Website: apple
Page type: customer-info-address
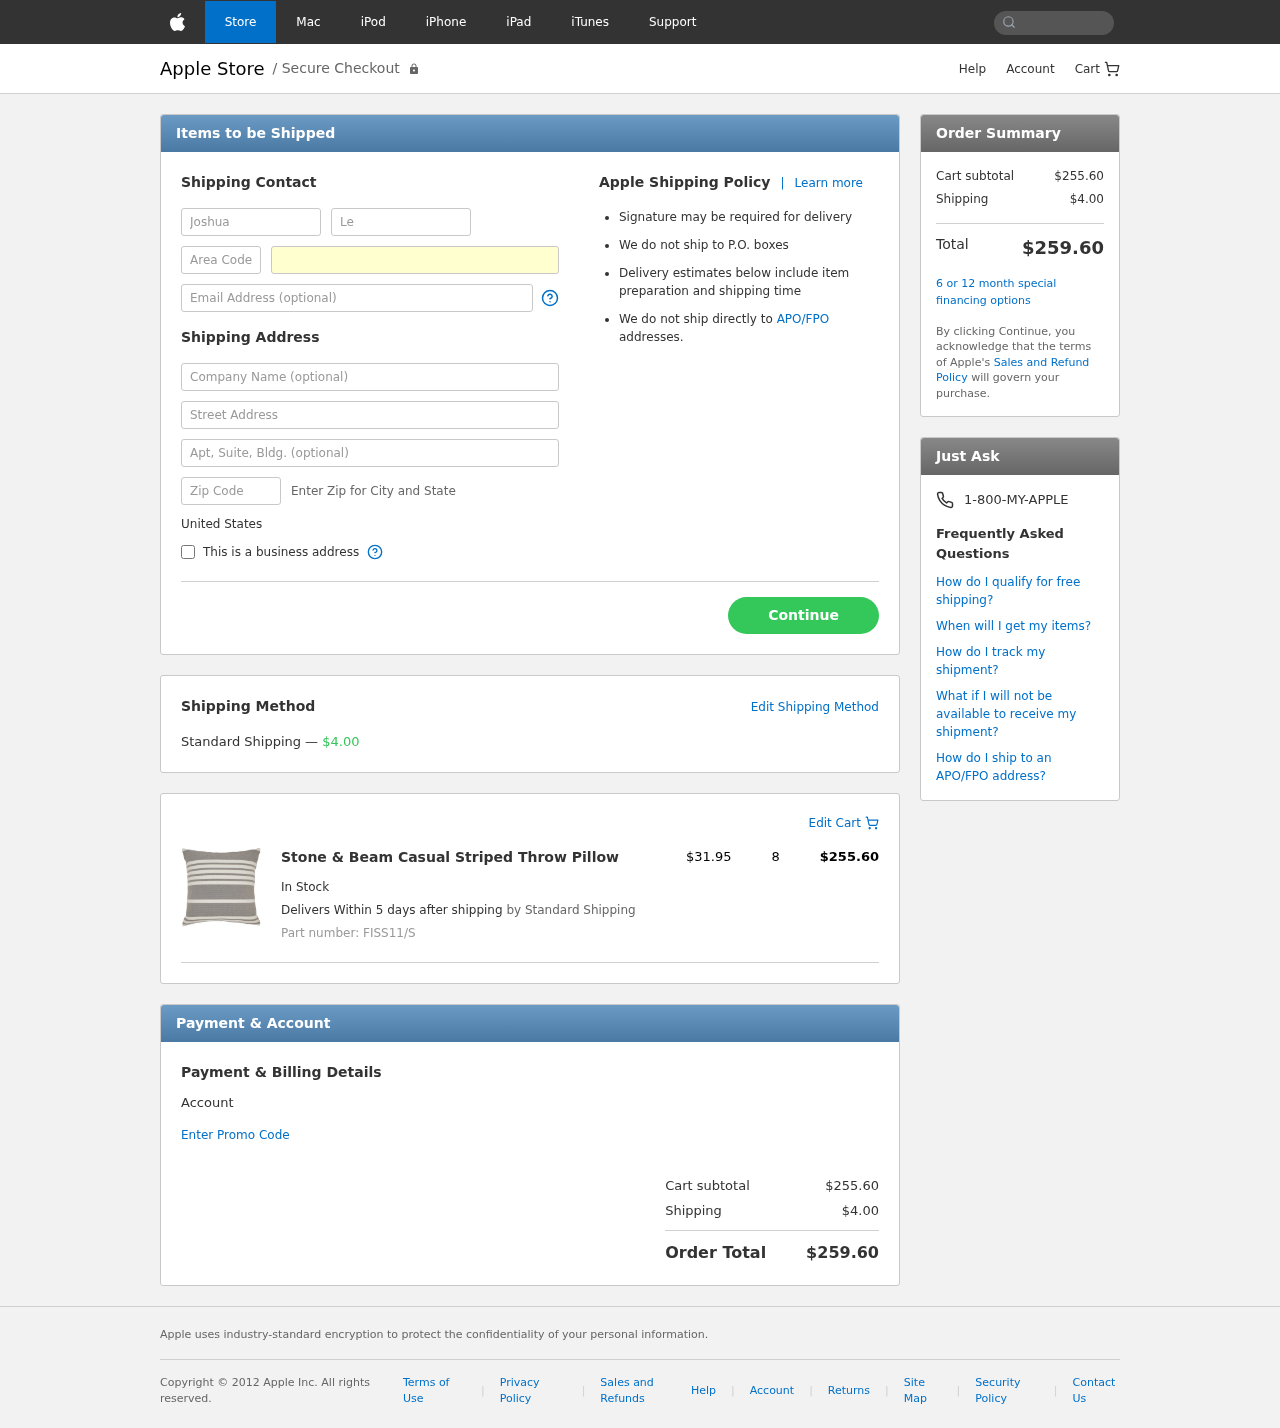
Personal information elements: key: PII_COUNTRY
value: United States
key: PII_FIRSTNAME
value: Joshua
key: PII_LASTNAME
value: Lewis
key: PII_PHONE_AREA
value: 535
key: PII_PHONE_LINE
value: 7214
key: PII_EMAIL
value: joshualewis@gmail.com
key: PII_STREET
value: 80478 Erica Prairie
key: PII_POSTCODE
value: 42496
Product elements: key: PRODUCT1_NAME
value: Stone & Beam Casual Striped Throw Pillow
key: PRODUCT1_PRICE
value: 31.95
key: PRODUCT1_QUANTITY
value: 8
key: PRODUCT1_SKU
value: FISS11/S
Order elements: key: ORDER_SHIPPING_COST
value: $4.00
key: ORDER_ITEM_TOTAL
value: $255.60
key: ORDER_SUBTOTAL
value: $255.60
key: ORDER_TOTAL
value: $259.60